Question: When I try to commit my changes with TortoiseSVN I am getting the following error message:
> Commit failed (details follow): ---> access to '/svn/RotRally/!svn/act/f8098188-5f84-9c47-9c47-90c8-a09f7e6977ad' Forbidden

Please can any one tell me what this error means and how I can commit my changes.
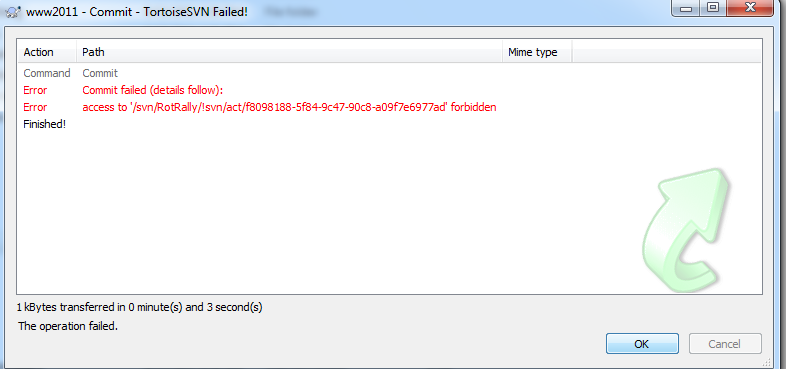
Answer: Have you double checked that you checked out the right name for the repository. SVN IS case sensitive. It's really annoying because when connecting to a windows SVN server, you'll be able to checkout and update just fine, but it'll throw forbidden errors when trying to commit